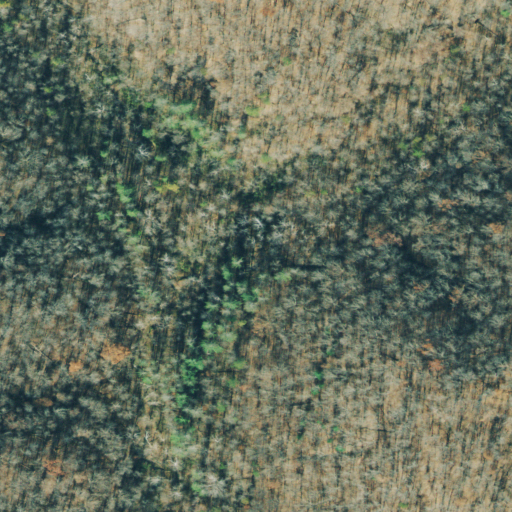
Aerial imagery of valley in Ohio named Arbaugh Hollow containing deciduous forest and mixed forest